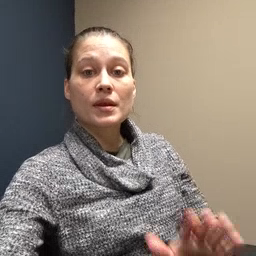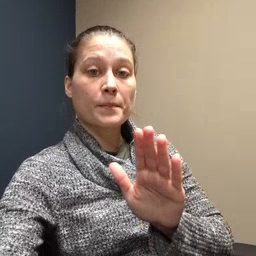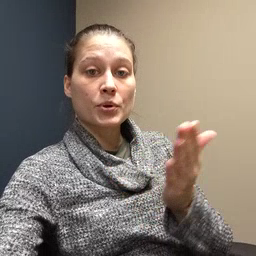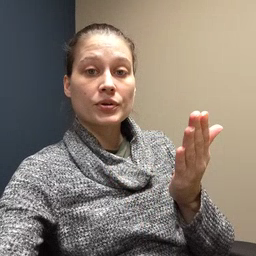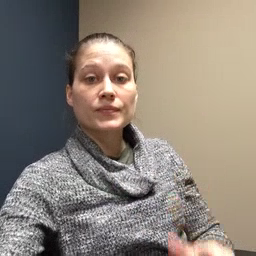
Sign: book